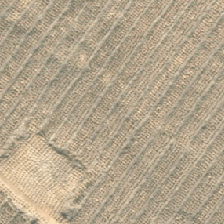
Land cover: harvested_forest